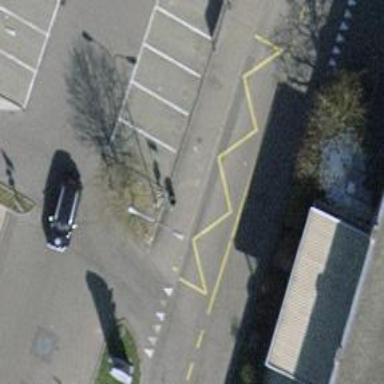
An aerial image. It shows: Bus stop equipped with public transport stop position.